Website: crate-barrel
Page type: account-selection
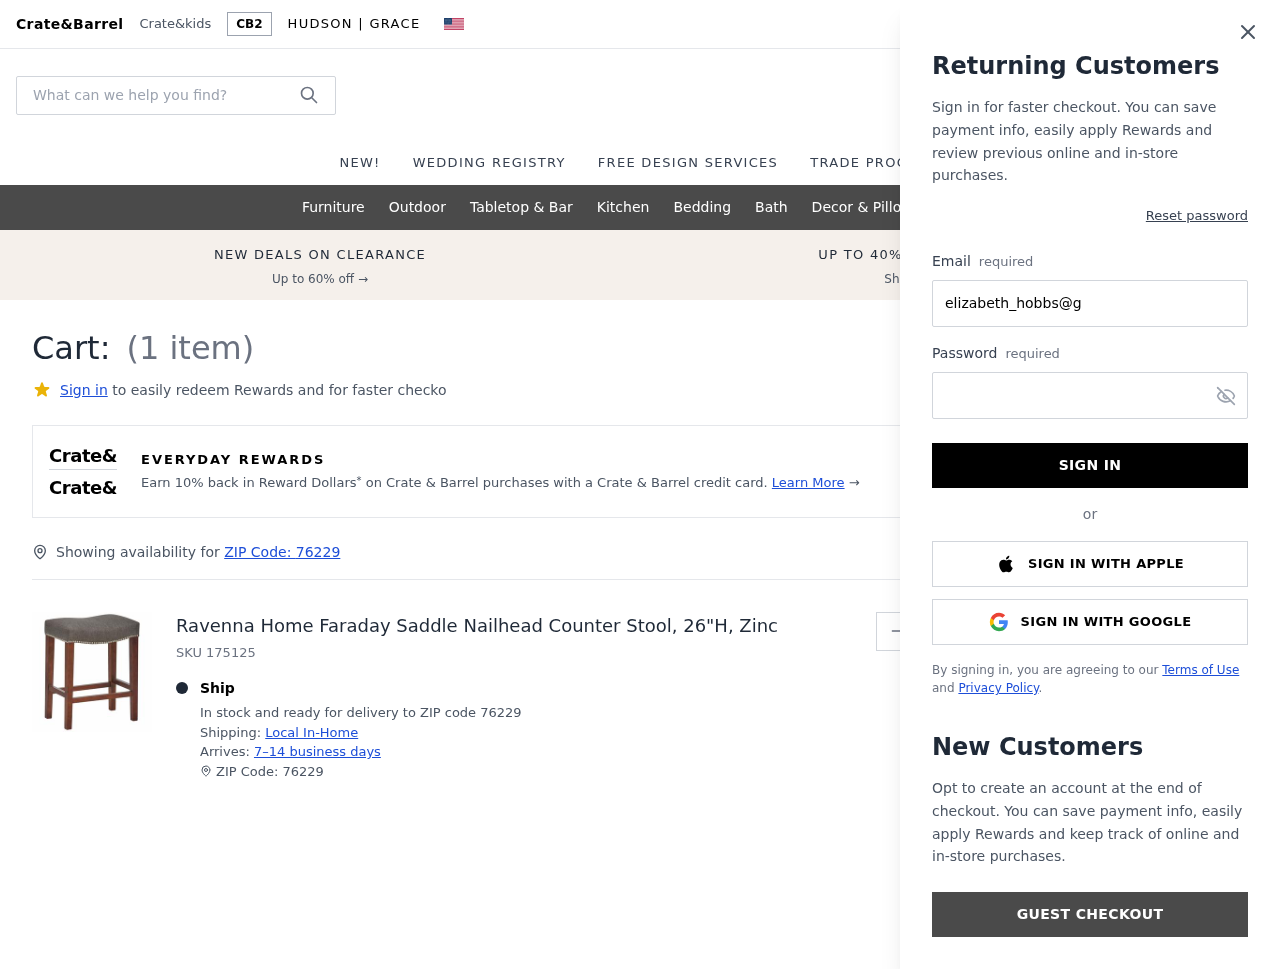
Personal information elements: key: PII_EMAIL
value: elizabeth_hobbs@gmail.com
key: PII_POSTCODE
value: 76229
Product elements: key: PRODUCT1_NAME
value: Ravenna Home Faraday Saddle Nailhead Counter Stool, 26"H, Zinc
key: PRODUCT1_QUANTITY
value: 1
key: PRODUCT1_SKU
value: SKU 175125
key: PRODUCT1_ORIGINAL_PRICE
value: $128.11
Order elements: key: ORDER_NUM_ITEMS
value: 1
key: ORDER_SUBTOTAL
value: $102.49
Search elements: key: HEADER_SEARCH
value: What can we help you find?